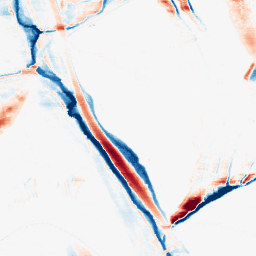
Category: morphological
Decomposition family: morphological_ellipse
Decomposition parameters: operation: average
width: 5
height: 30
Upsampling method: quintic
Upsampling parameters: scale: 4
Upsampling scale: 4